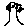
Label: tree